Question: In my Project i have add Library ActionBar Sherlock and create the custom theme for my project.
I have created custom theme from <URL>.
But after applying the theme my Progress Dialog in not aligned(means not displayed in the center of screen).
Please not this issue appears in API Level 11 or above.
Here i have attached the screen shot of emulator running OS 4.2.2.
I am unable to figure out this issue...

'''
<?xml version="1.0" encoding="utf-8"?>
<resources xmlns:android="http://schemas.android.com/apk/res/android">
<style name="Theme.Custom_ThemeSherlockLight" parent="@style/Theme.Sherlock.Light">
<item name="actionBarItemBackground">@drawable/selectable_background_exampthemesherlocklightle</item>
<item name="popupMenuStyle">@style/PopupMenu.Custom_ThemeSherlockLight</item>
<item name="dropDownListViewStyle">@style/DropDownListView.Custom_ThemeSherlockLight</item>
<item name="actionBarTabStyle">@style/ActionBarTabStyle.Custom_ThemeSherlockLight</item>
<item name="actionDropDownStyle">@style/DropDownNav.Custom_ThemeSherlockLight</item>
<item name="actionBarStyle">@style/ActionBar.Solid.Custom_ThemeSherlockLight</item>
<item name="actionModeBackground">@drawable/cab_background_top_exampthemesherlocklightle</item>
<item name="actionModeSplitBackground">@drawable/cab_background_bottom_exampthemesherlocklightle</item>
<item name="actionModeCloseButtonStyle">@style/ActionButton.CloseMode.Custom_ThemeSherlockLight</item>
</style>
<style name="ActionBar.Solid.Custom_ThemeSherlockLight" parent="@style/Widget.Sherlock.Light.ActionBar.Solid">
<item name="background">@drawable/ab_solid_exampthemesherlocklightle</item>
<item name="backgroundStacked">@drawable/ab_stacked_solid_exampthemesherlocklightle</item>
<item name="backgroundSplit">@drawable/ab_bottom_solid_exampthemesherlocklightle</item>
<item name="progressBarStyle">@style/ProgressBar.Custom_ThemeSherlockLight</item>
</style>
<style name="ActionBar.Transparent.Custom_ThemeSherlockLight" parent="@style/Widget.Sherlock.Light.ActionBar">
<item name="background">@drawable/ab_transparent_exampthemesherlocklightle</item>
<item name="progressBarStyle">@style/ProgressBar.Custom_ThemeSherlockLight</item>
</style>
<style name="PopupMenu.Custom_ThemeSherlockLight" parent="@style/Widget.Sherlock.Light.ListPopupWindow">
<item name="android:popupBackground">@drawable/menu_dropdown_panel_exampthemesherlocklightle</item>
</style>
<style name="DropDownListView.Custom_ThemeSherlockLight" parent="@style/Widget.Sherlock.Light.ListView.DropDown">
<item name="android:listSelector">@drawable/selectable_background_exampthemesherlocklightle</item>
</style>
<style name="ActionBarTabStyle.Custom_ThemeSherlockLight" parent="@style/Widget.Sherlock.Light.ActionBar.TabView">
<item name="android:background">@drawable/tab_indicator_ab_exampthemesherlocklightle</item>
</style>
<style name="DropDownNav.Custom_ThemeSherlockLight" parent="@style/Widget.Sherlock.Light.Spinner.DropDown.ActionBar">
<item name="android:background">@drawable/spinner_background_ab_exampthemesherlocklightle</item>
<item name="android:popupBackground">@drawable/menu_dropdown_panel_exampthemesherlocklightle</item>
<item name="android:dropDownSelector">@drawable/selectable_background_exampthemesherlocklightle</item>
</style>
<style name="ProgressBar.Custom_ThemeSherlockLight" parent="@style/Widget.Sherlock.Light.ProgressBar.Horizontal">
<item name="android:progressDrawable">@drawable/progress_horizontal_exampthemesherlocklightle</item>
</style>
<style name="ActionButton.CloseMode.Custom_ThemeSherlockLight" parent="@style/Widget.Sherlock.Light.ActionButton.CloseMode">
<item name="android:background">@drawable/btn_cab_done_exampthemesherlocklightle</item>
</style>
<!-- this style is only referenced in a Light.DarkActionBar based theme -->
<style name="Theme.Custom_ThemeSherlockLight.Widget" parent="@style/Theme.Sherlock">
<item name="popupMenuStyle">@style/PopupMenu.Custom_ThemeSherlockLight</item>
<item name="dropDownListViewStyle">@style/DropDownListView.Custom_ThemeSherlockLight</item>
</style>
<style name="Theme.Sherlock.Translucent" parent="@style/Theme.Sherlock">
<item name="android:windowIsTranslucent">true</item>
<item name="android:windowContentOverlay">@null</item>
<item name="android:windowNoTitle">true</item>
<item name="android:windowIsFloating">true</item>
<item name="android:windowBackground">@android:color/transparent</item>
<item name="android:backgroundDimEnabled">false</item>
<item name="android:backgroundDimEnabled">true</item>
</style>
<style name="Theme.Translucent" parent="@android:style/Theme.Translucent">
<item name="android:windowBackground">@android:color/transparent</item>
<item name="android:windowNoTitle">true</item>
<item name="android:backgroundDimEnabled">true</item>
</style>
</resources>
'''
'''
<?xml version="1.0" encoding="utf-8"?>
<manifest xmlns:android="http://schemas.android.com/apk/res/android"
package="com.example.testproject"
android:versionCode="1"
android:versionName="1.0" >
<uses-sdk
android:minSdkVersion="7"
android:targetSdkVersion="17" />
<application
android:allowBackup="true"
android:icon="@drawable/ic_launcher"
android:label="@string/app_name"
android:theme="@style/Theme.Custom_ThemeSherlockLight" >
<activity
android:name="com.example.testproject.MainActivity"
android:label="@string/app_name" >
<intent-filter>
<action android:name="android.intent.action.MAIN" />
<category android:name="android.intent.category.LAUNCHER" />
</intent-filter>
</activity>
</application>
</manifest>
'''
'''
public class MainActivity extends Activity {
@Override
protected void onCreate(Bundle savedInstanceState) {
super.onCreate(savedInstanceState);
setContentView(R.layout.activity_main);
ProgressDialog pDialog=new ProgressDialog(this);
pDialog =ProgressDialog.show(this,null, "Please Wait..", true);
pDialog.setContentView(R.layout.progress);
}
@Override
public boolean onCreateOptionsMenu(Menu menu) {
// Inflate the menu; this adds items to the action bar if it is present.
getMenuInflater().inflate(R.menu.main, menu);
return true;
}
}
'''
'''
<?xml version="1.0" encoding="utf-8"?>
<LinearLayout xmlns:android="http://schemas.android.com/apk/res/android"
android:layout_width="130dp"
android:layout_height="80dp"
android:background="@android:color/transparent"
android:gravity="center"
android:orientation="vertical" >
<ProgressBar
android:id="@+id/progress"
android:layout_width="wrap_content"
android:layout_height="wrap_content" />
<TextView
android:layout_width="fill_parent"
android:layout_height="wrap_content"
android:layout_marginTop="5dip"
android:gravity="center"
android:text="Please wait.."
android:textColor="@color/black" />
</LinearLayout>
'''
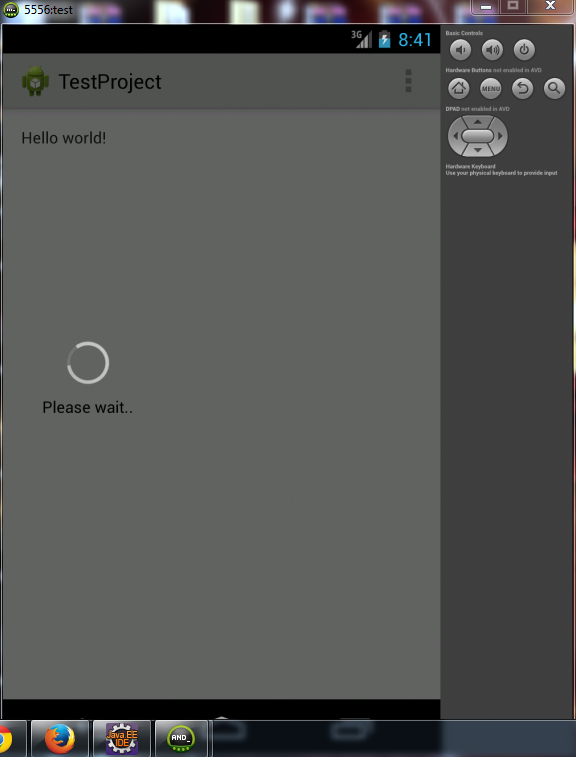
Answer: Please change the following lines of code in
> progress.xml file
'''
android:layout_width="130dp"
android:layout_height="80dp"
'''
to
'''
android:layout_width="match_parent"
android:layout_height="match_parent"
'''
It should display in the center of the screen now.
Hope this helps!
Please change the layout_width attribute of TextView to "wrap_content".